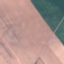
Land use / land cover class: AnnualCrop